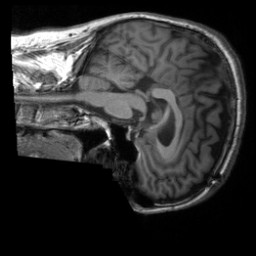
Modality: T1w
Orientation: sagittal
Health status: ill
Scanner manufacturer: siemens
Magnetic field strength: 3 T
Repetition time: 1.9 s
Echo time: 0.00251 s